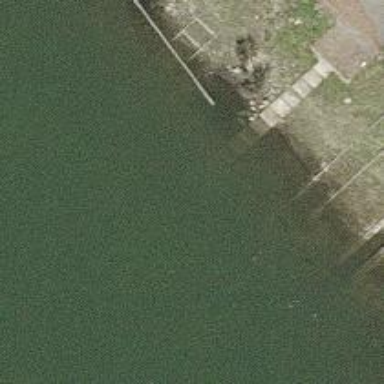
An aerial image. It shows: Man-made pier.